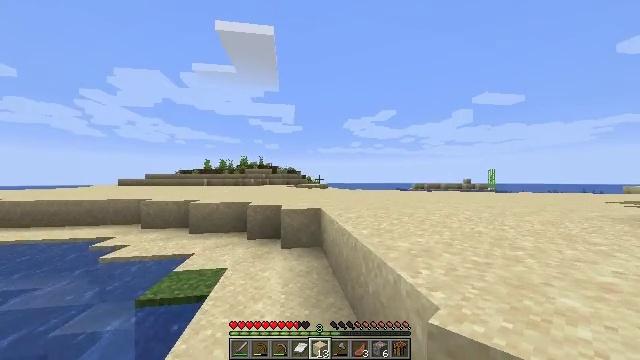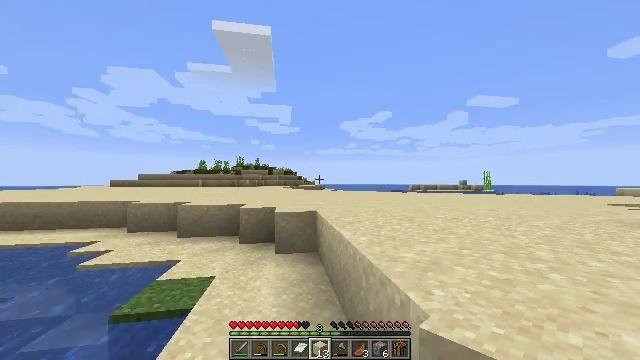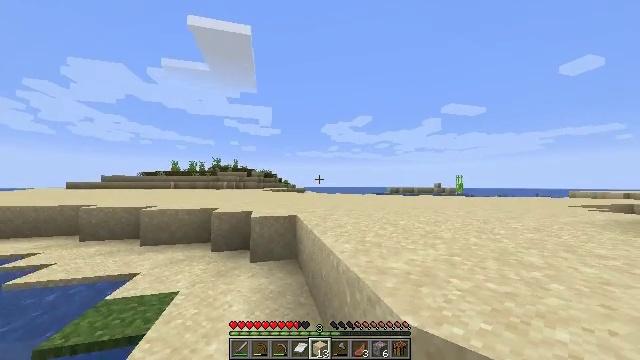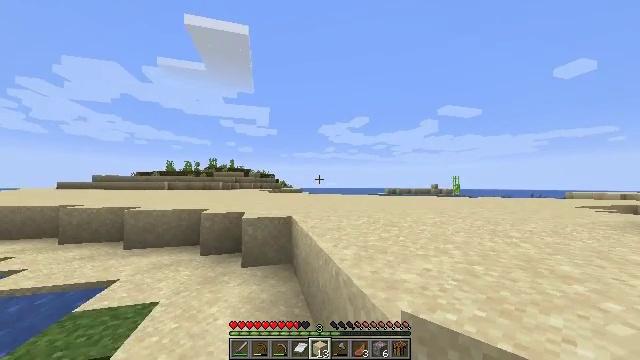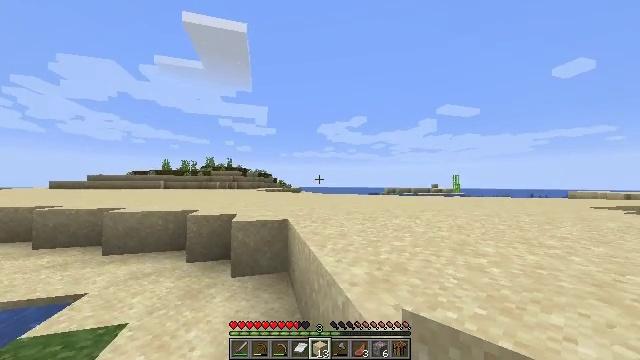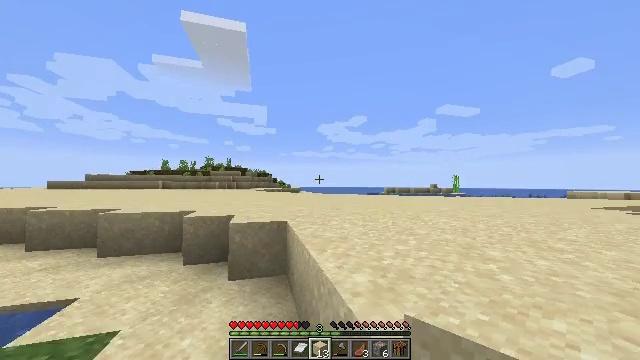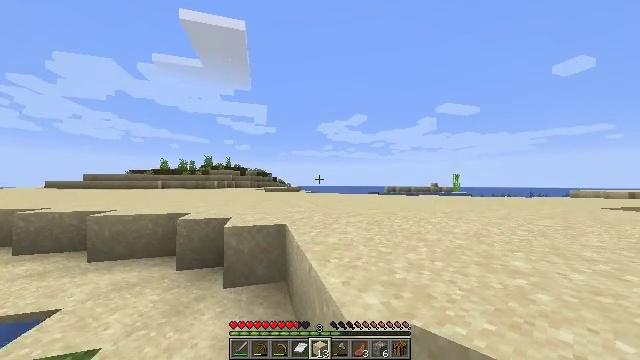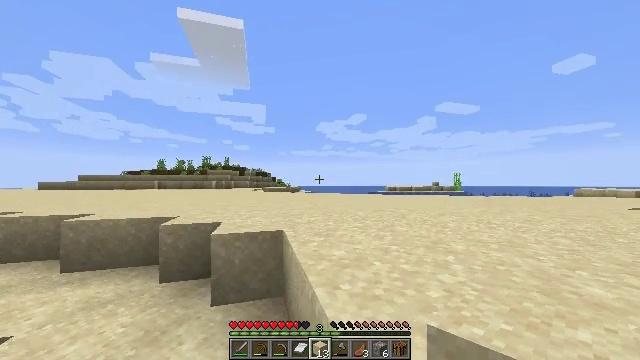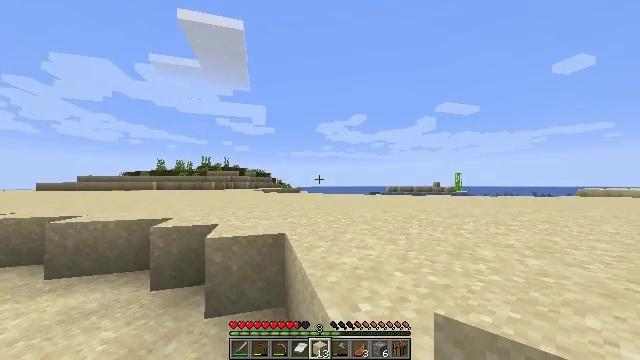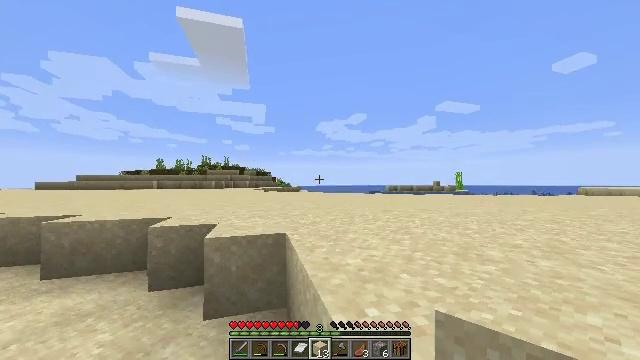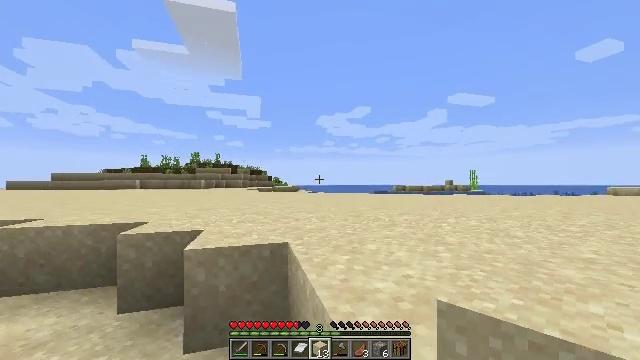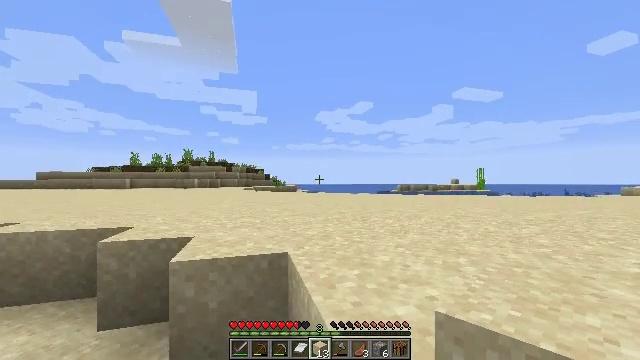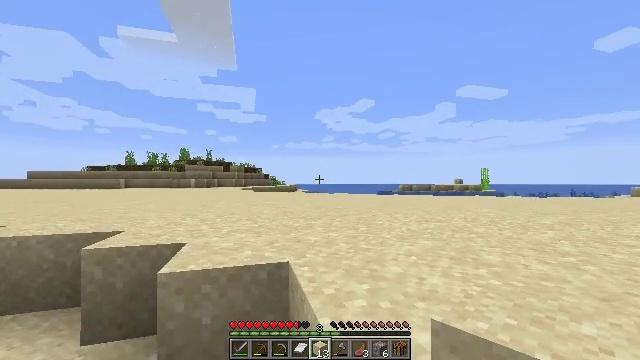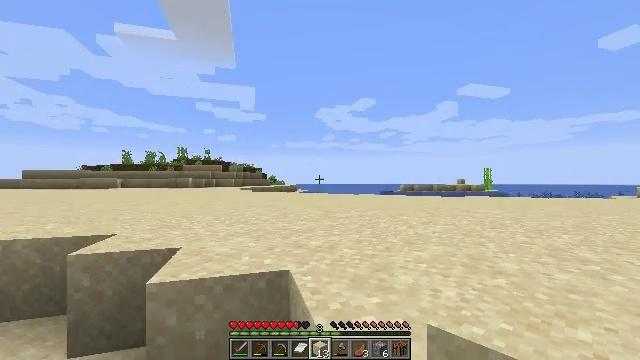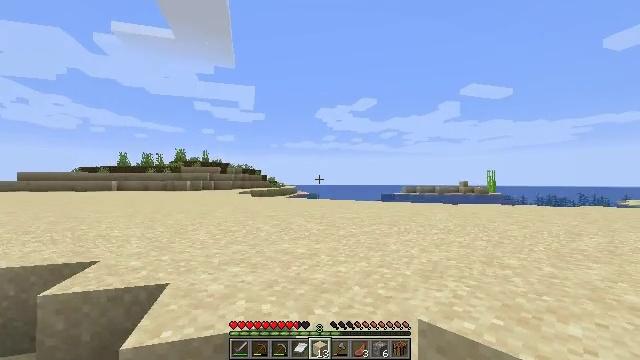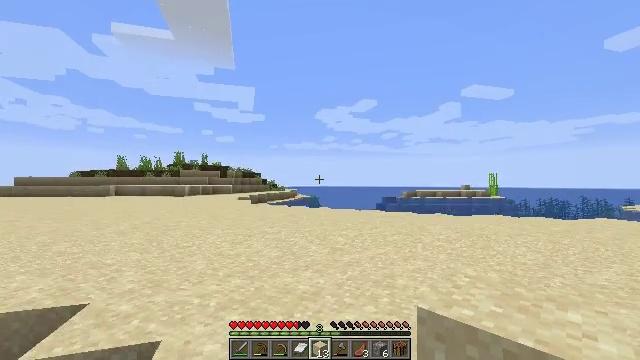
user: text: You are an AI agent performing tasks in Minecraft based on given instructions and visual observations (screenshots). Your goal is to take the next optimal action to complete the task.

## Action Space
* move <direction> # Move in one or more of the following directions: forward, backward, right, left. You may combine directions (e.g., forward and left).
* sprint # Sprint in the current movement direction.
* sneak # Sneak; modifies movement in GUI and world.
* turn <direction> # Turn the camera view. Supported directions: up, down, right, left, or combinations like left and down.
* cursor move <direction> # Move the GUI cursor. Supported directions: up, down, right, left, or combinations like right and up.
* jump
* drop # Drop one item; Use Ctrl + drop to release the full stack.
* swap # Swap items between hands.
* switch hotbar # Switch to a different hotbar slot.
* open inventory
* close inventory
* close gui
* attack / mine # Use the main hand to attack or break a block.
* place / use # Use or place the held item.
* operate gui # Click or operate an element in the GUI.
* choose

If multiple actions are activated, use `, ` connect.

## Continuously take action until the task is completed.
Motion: motion action
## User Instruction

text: Gather sugar cane for crafting.
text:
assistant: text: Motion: move forward, sprint
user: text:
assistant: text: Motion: move forward, sprint, turn right
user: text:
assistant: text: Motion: move forward, sprint
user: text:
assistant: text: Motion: move forward, sprint
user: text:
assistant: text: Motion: move forward, sprint
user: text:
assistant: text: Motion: move forward, sprint
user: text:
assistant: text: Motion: move forward, sprint
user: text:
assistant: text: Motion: move forward, sprint
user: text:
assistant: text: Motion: move forward, sprint
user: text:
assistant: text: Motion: move forward, sprint
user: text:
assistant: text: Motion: move forward, sprint
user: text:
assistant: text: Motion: move forward, sprint
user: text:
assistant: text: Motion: move forward, sprint
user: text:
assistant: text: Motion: move forward, sprint, jump
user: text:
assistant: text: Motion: move forward, sprint, jump
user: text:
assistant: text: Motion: move forward, sprint, jump
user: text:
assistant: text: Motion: move forward, sprint, jump
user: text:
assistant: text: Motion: move forward, sprint, jump
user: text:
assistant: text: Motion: move forward, sprint
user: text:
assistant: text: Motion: move forward, sprint, turn right
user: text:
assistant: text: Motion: move forward, sprint, turn right
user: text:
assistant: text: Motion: move forward, turn right
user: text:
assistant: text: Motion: move forward, turn right
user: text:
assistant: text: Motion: move forward, turn right
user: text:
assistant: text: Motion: turn right and down
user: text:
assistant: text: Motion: turn right
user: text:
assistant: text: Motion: turn right
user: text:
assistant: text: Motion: turn right
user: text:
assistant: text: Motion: no_op
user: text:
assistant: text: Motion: no_op